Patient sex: F
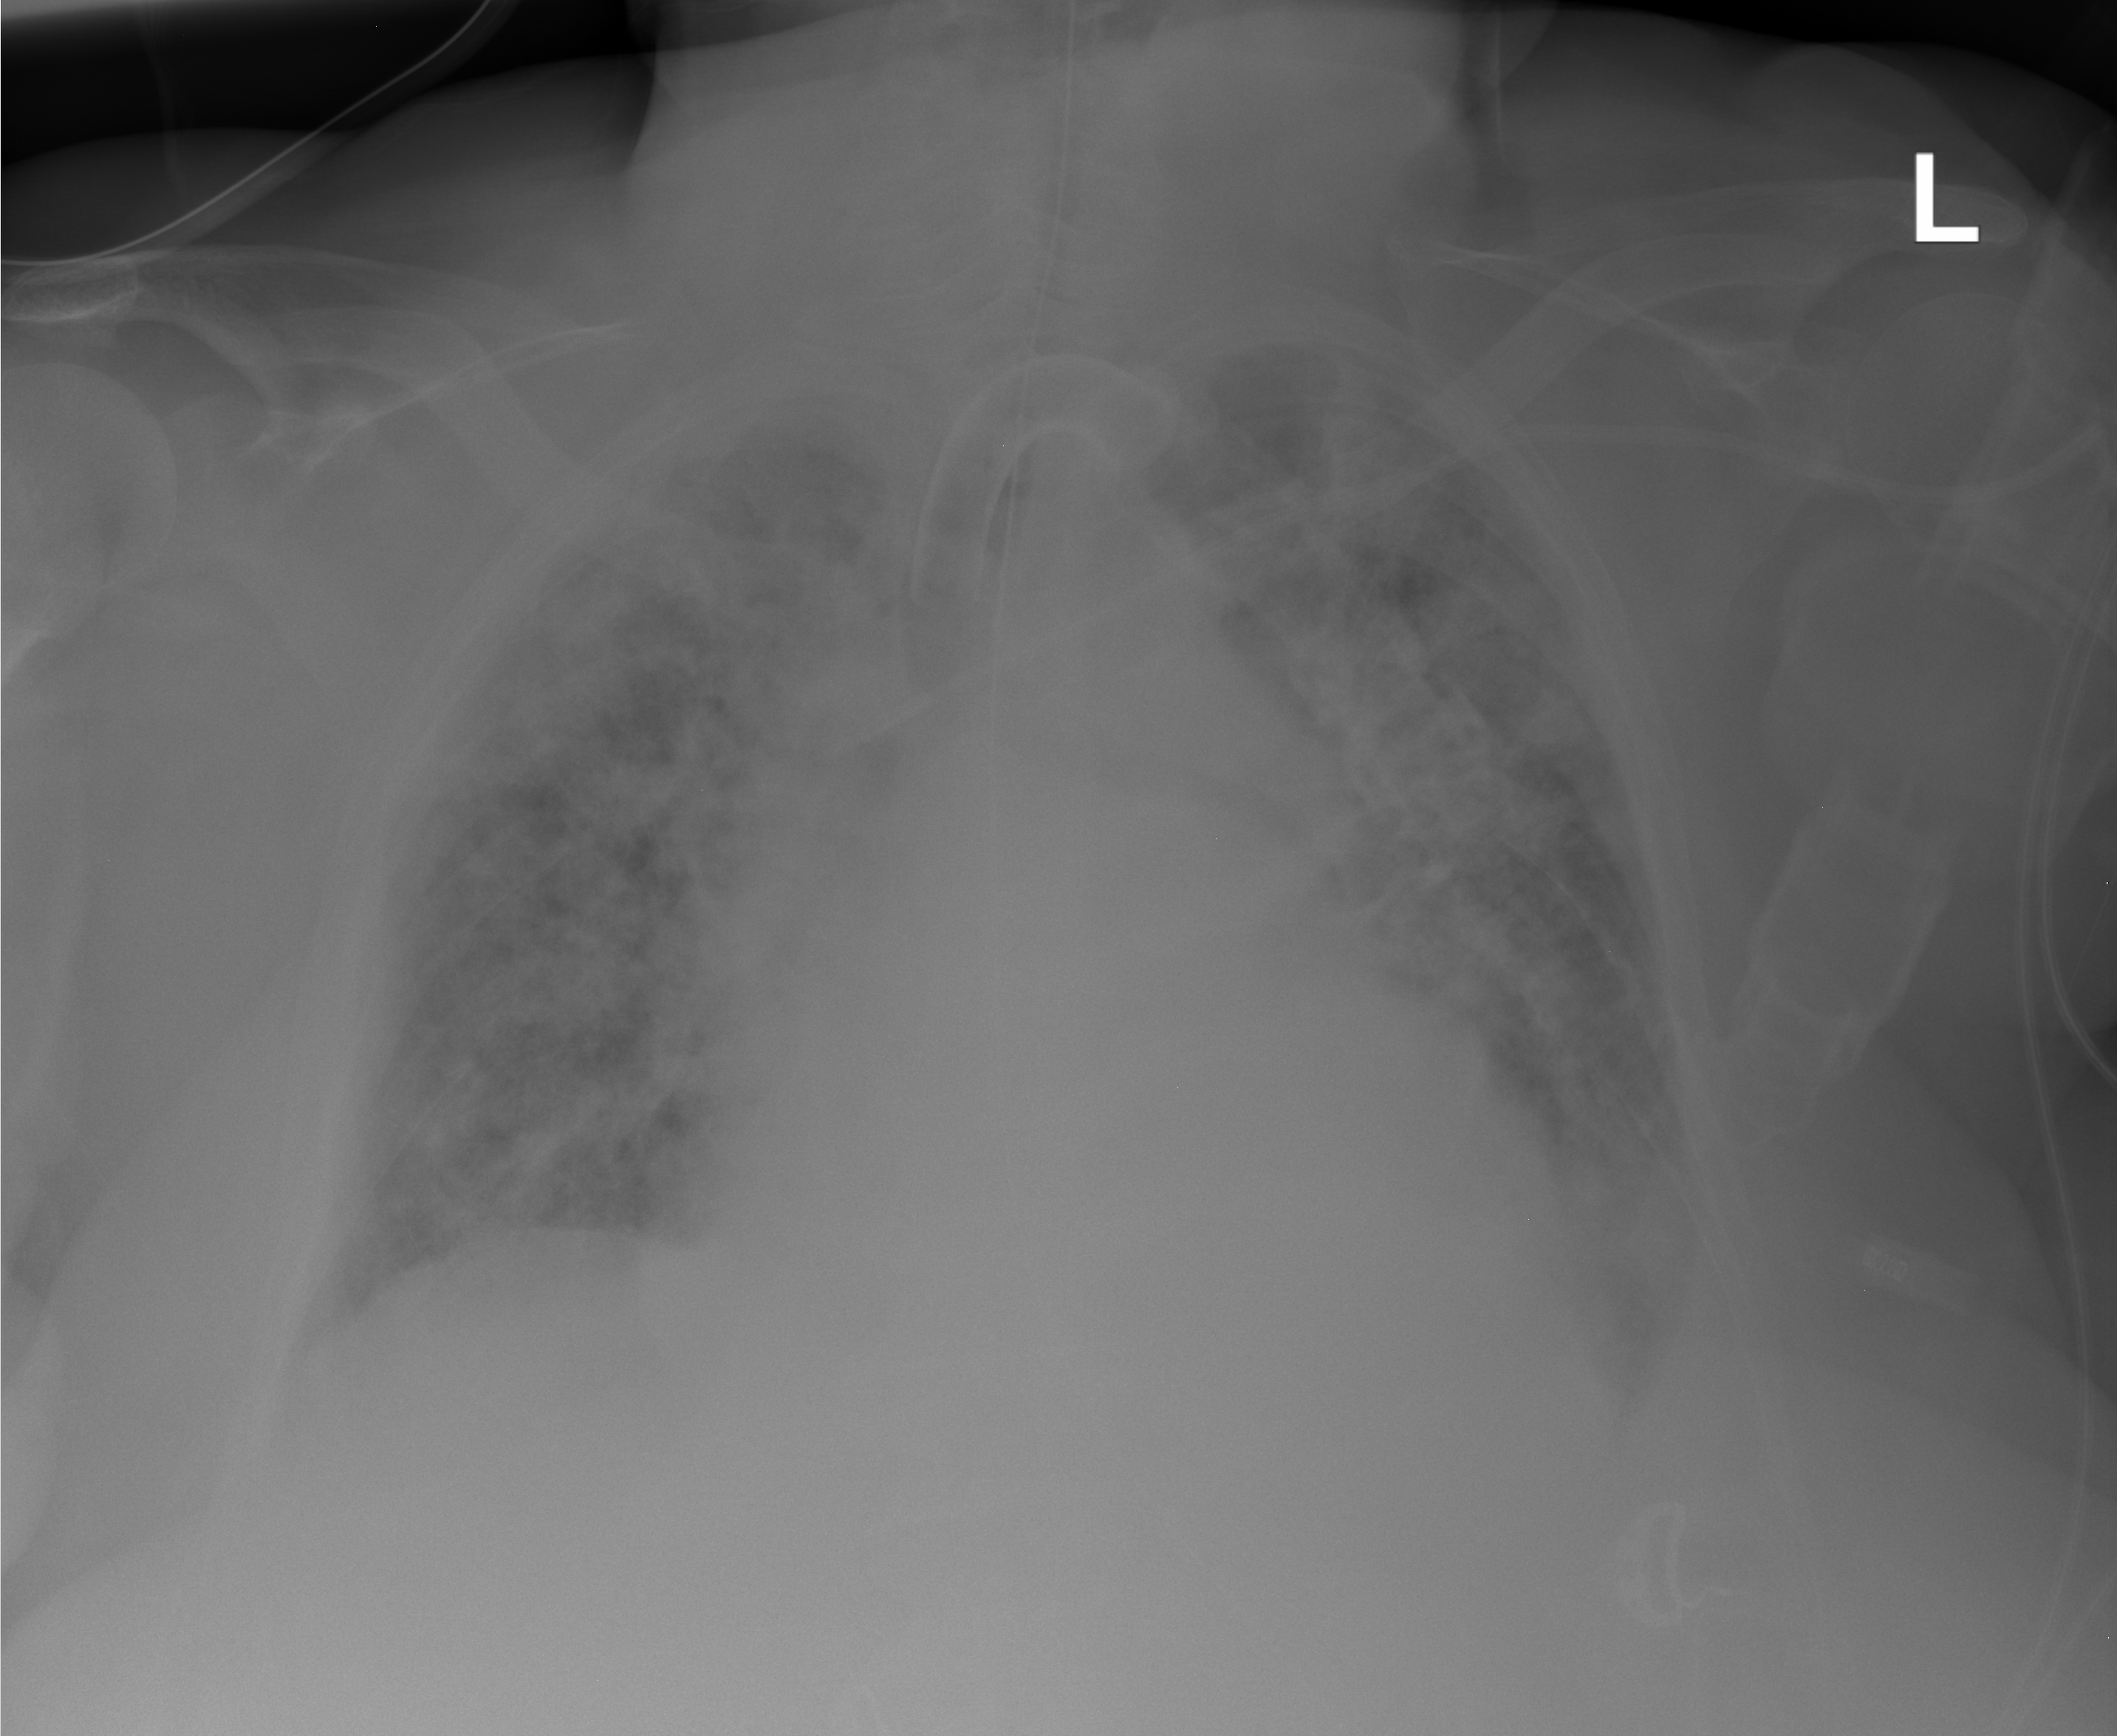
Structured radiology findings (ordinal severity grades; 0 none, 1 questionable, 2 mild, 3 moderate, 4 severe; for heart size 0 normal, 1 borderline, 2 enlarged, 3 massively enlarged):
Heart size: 2
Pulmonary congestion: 2
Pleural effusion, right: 0
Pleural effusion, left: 2
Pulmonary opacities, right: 3
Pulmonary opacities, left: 3
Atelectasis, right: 2
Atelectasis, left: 2